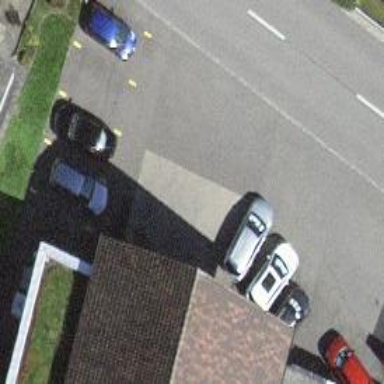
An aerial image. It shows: Fuel station.